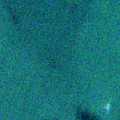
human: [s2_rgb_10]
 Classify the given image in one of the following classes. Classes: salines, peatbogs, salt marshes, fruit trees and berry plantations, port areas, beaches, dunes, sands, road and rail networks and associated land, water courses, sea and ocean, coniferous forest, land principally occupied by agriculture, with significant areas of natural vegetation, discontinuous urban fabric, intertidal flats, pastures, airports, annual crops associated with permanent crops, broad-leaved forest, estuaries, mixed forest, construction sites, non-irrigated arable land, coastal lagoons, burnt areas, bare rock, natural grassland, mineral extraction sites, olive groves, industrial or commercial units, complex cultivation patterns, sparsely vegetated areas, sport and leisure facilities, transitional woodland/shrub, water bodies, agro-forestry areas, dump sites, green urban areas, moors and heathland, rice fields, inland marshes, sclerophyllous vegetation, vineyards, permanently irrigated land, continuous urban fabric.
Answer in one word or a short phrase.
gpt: sea and ocean